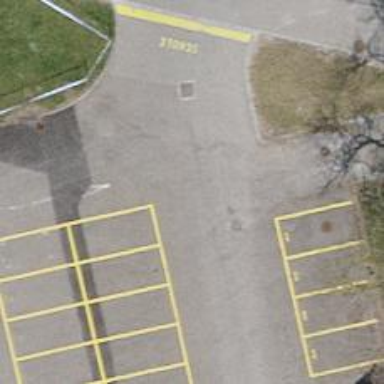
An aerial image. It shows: Road serving as parking aisle.